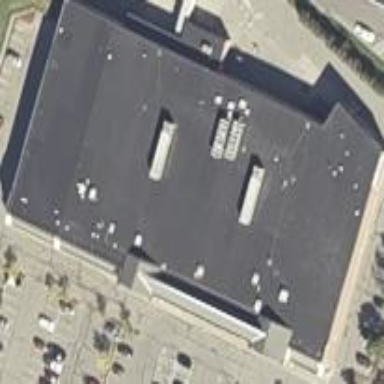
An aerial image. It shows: Supermarket located in building.